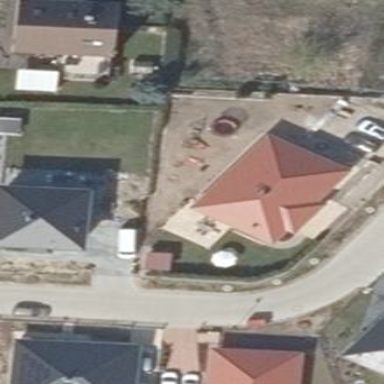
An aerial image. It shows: Hipped roof house.